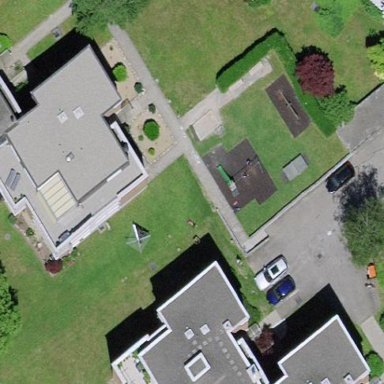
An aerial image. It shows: Residential building.